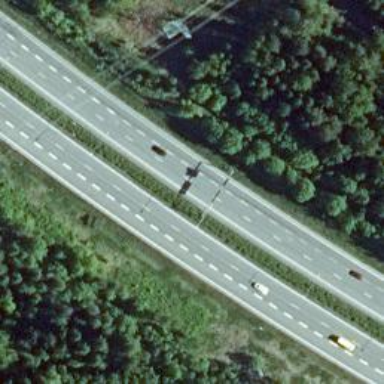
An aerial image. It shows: Motorway.